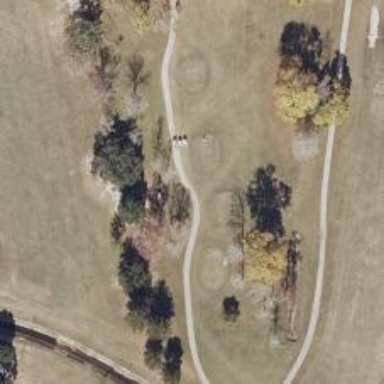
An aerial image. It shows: Path designated for golf carts.